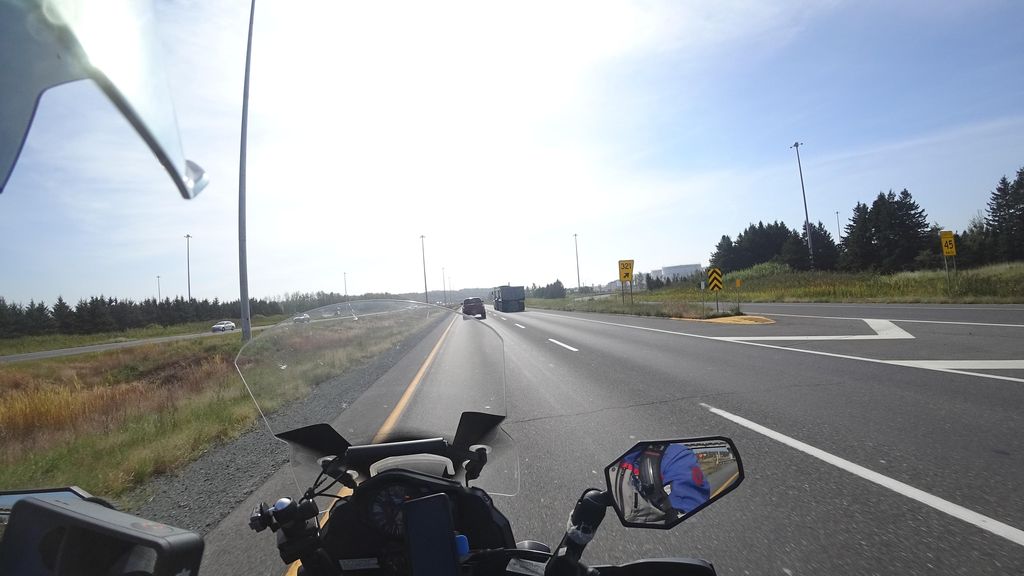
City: quebec_city